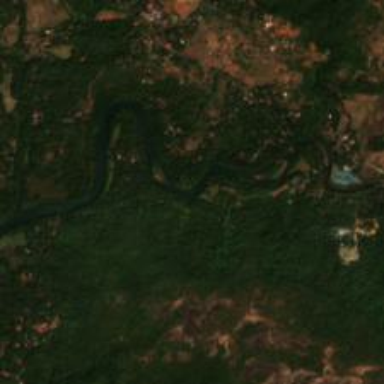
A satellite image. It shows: Beautiful view of river.